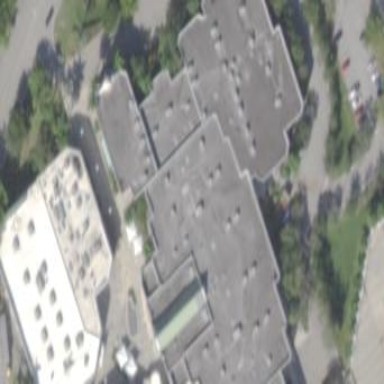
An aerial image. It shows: Cinema building.